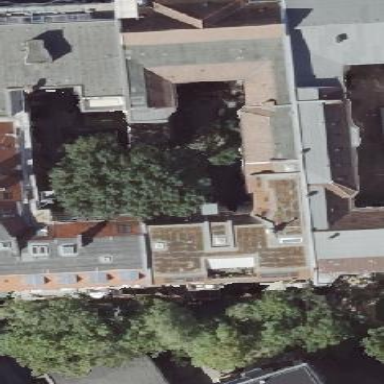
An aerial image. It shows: Apartment building with double saltbox roof shape.